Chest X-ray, PA view. Patient: 51 years old, sex F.
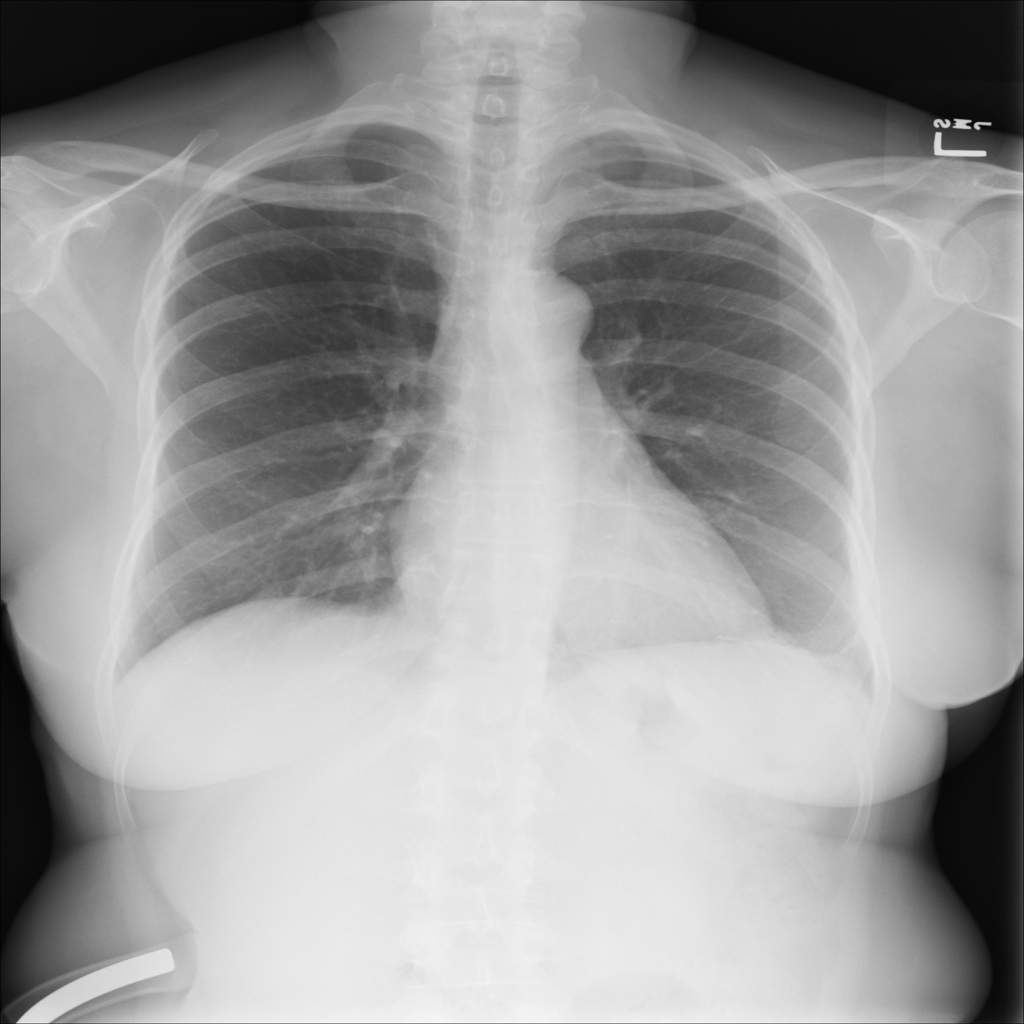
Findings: Atelectasis